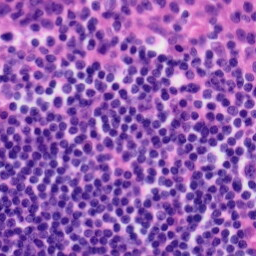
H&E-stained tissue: Tonsil